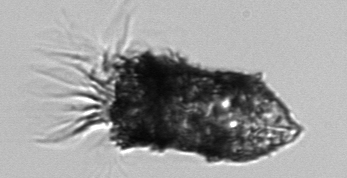
Label: Tintinnopsis